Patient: sex F, age 34
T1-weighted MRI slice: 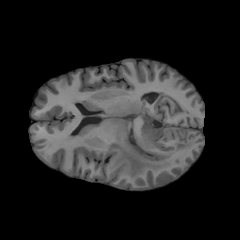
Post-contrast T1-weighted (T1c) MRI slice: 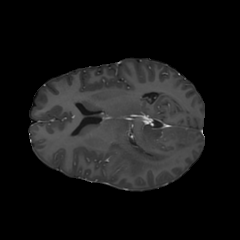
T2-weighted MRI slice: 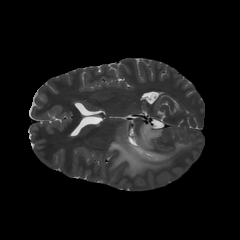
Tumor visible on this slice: yes
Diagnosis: Astrocytoma, IDH-mutant
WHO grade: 3